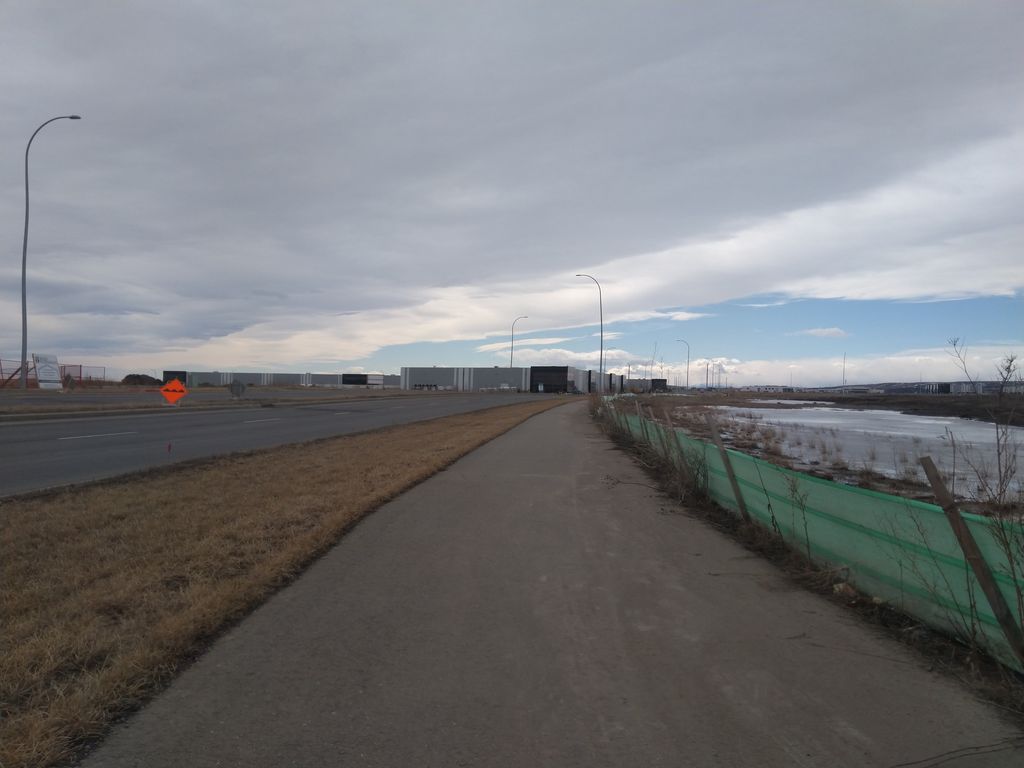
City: calgary